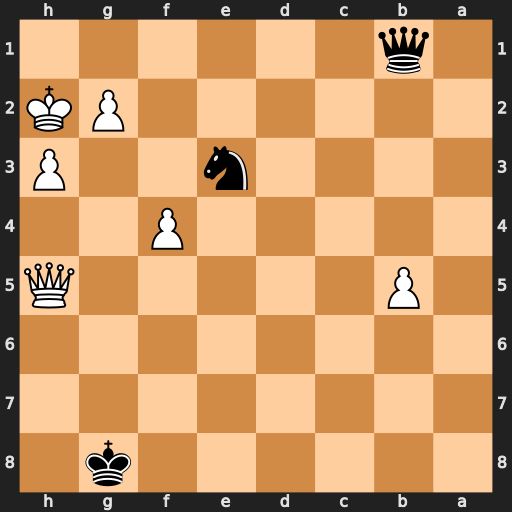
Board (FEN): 6k1/8/8/1P5Q/5P2/4n2P/6PK/1q6
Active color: b
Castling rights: -
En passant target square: -
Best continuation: Nf1+ Kg1 Ng3+ Kf2 Nxh5